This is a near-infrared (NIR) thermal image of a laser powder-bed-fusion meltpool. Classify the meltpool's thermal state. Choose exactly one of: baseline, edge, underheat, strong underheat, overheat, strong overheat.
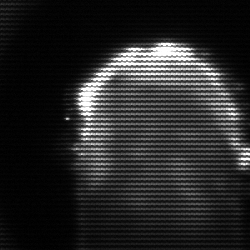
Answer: baseline